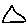
Label: triangle